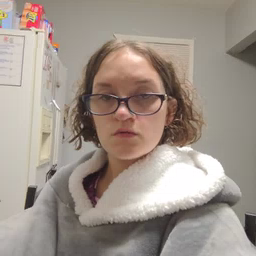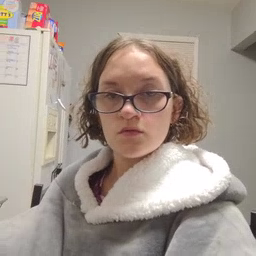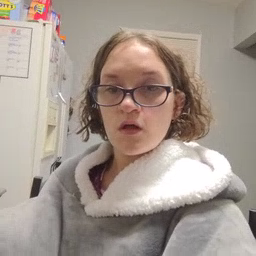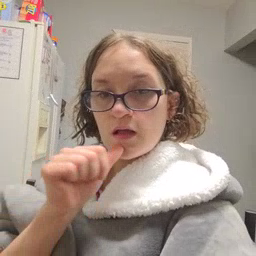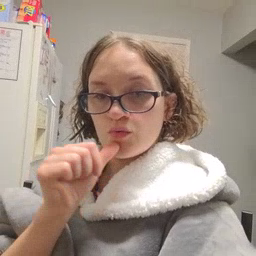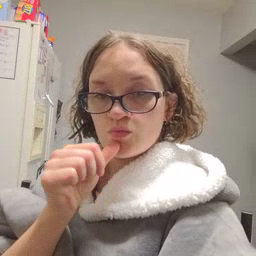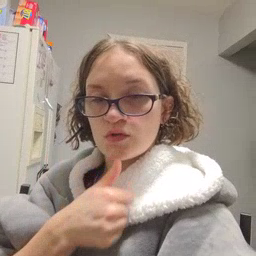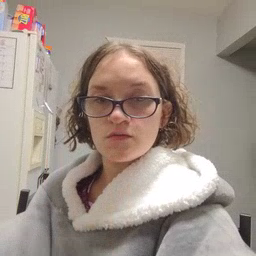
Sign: owie